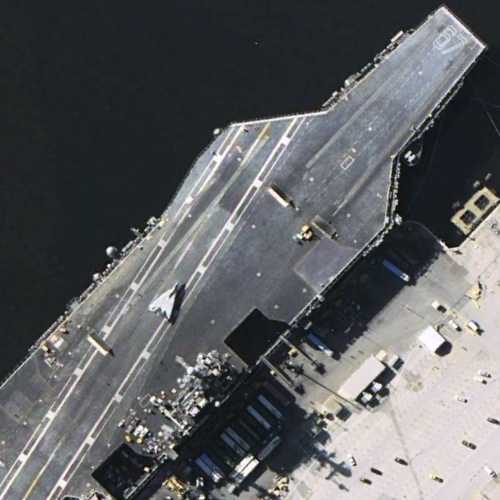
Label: KittyHawk-class_aircraft_carrier